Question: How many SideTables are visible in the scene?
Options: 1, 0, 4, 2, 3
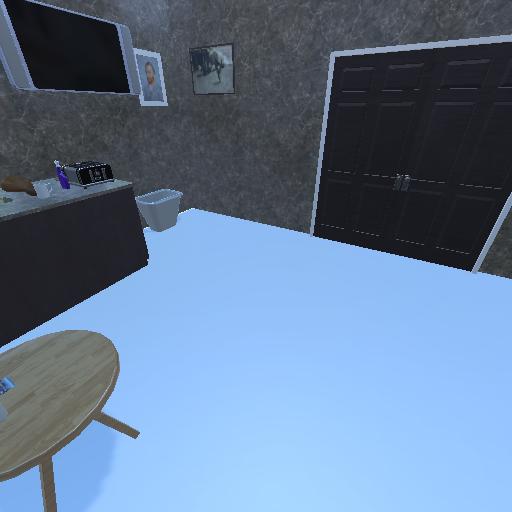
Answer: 1